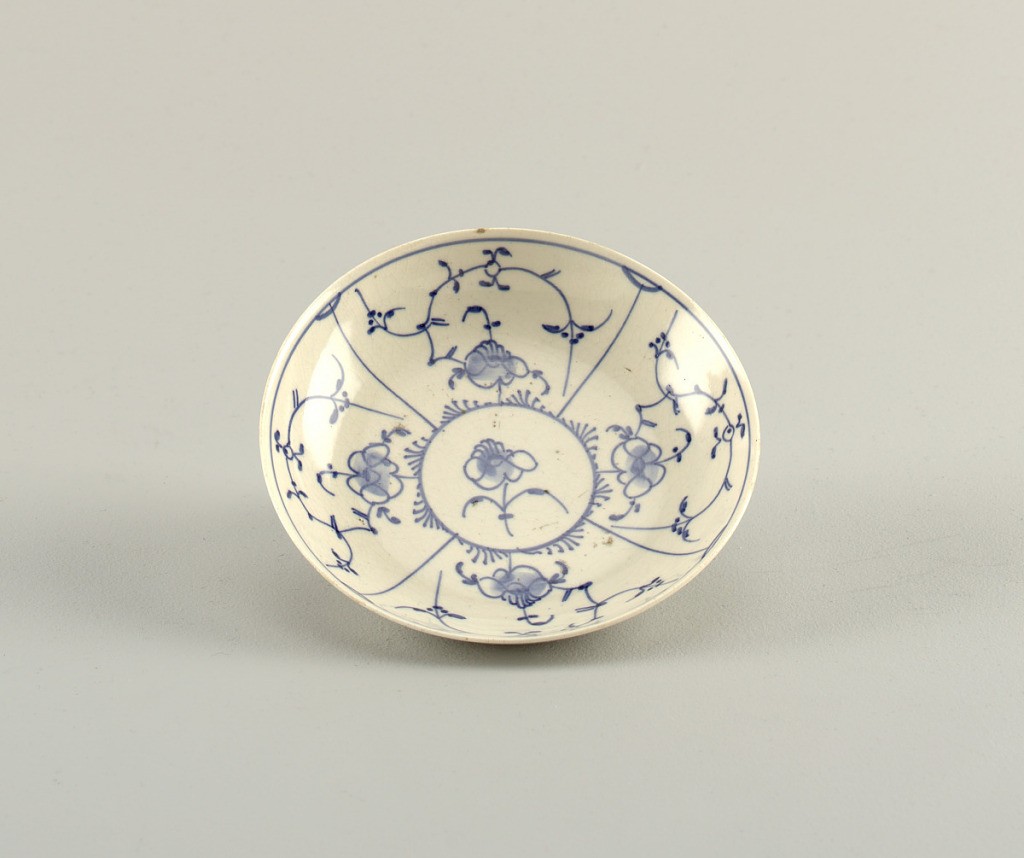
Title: Saucer with "Strohblumen" Pattern
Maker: Tettau Porcelain Manufactory, German, established 1794
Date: ca. 1790
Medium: hard paste porcelain, vitreous enamel
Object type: saucer
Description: Curved, with "strohblumen" pattern in underglaze blue.